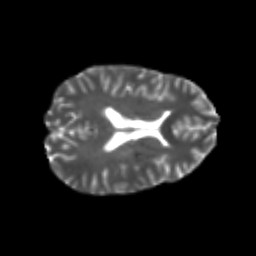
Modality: T2w
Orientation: axial
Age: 20
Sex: female
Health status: healthy
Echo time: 0.074 s